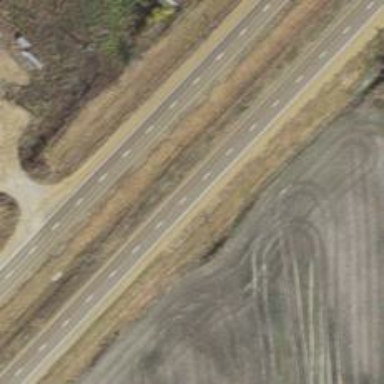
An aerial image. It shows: Asphalt road designated as trunk highway.